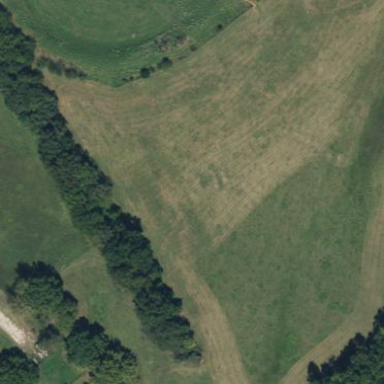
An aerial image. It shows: Agricultural meadow.